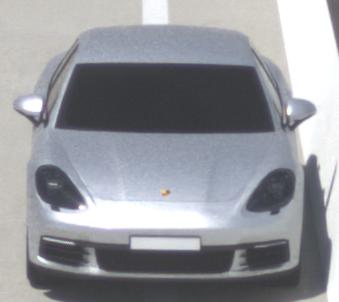
Make: Porsche
Model: Panamera
Detailed model: Panamera (971)
Model produced from: 2016/11
Model produced until: 2018/08
Doors: 5
Color: white
Road condition: dry road
Daytime: midday
Contrast: high contrast